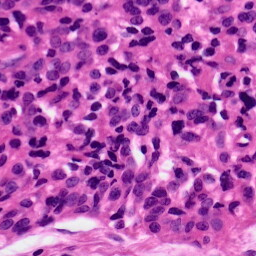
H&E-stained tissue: Ovarian